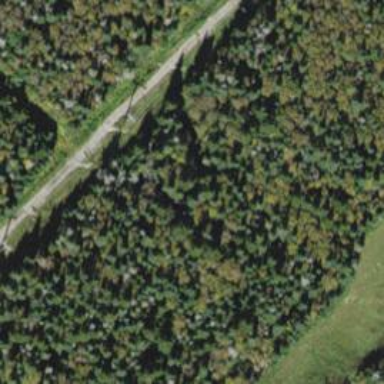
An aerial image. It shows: Woodland area covered with trees.